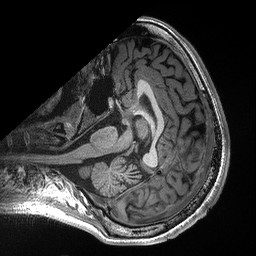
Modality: T1w
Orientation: axial
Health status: healthy
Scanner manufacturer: siemens
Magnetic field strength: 3 T
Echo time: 0.00298 s